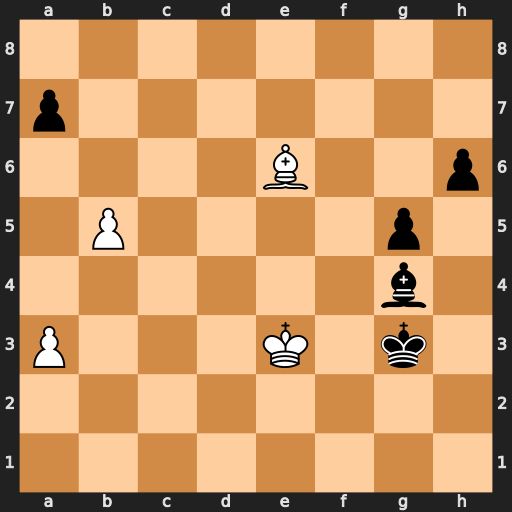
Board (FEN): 8/p7/4B2p/1P4p1/6b1/P3K1k1/8/8
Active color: w
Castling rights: -
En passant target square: -
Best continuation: Bxg4 Kxg4 a4